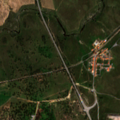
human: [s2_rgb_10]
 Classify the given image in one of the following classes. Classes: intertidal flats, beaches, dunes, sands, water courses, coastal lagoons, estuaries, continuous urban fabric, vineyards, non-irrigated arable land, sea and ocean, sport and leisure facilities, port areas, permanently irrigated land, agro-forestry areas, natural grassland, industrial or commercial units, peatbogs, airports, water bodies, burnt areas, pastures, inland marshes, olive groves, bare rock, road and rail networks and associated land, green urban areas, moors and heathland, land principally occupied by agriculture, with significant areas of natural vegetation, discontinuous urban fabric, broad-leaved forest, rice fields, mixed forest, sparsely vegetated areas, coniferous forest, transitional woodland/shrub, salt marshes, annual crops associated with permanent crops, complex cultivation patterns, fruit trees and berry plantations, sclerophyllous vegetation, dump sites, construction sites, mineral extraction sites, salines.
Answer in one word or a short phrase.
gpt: mineral extraction sites, non-irrigated arable land, agro-forestry areas, transitional woodland/shrub